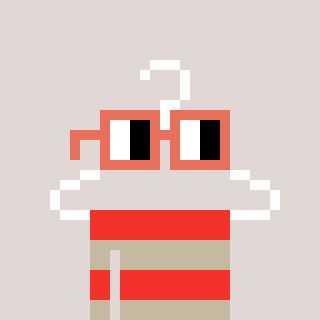
a pixel art character with square orange glasses, a hanger-shaped head and a bege-colored body on a warm background